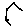
Label: hexagon